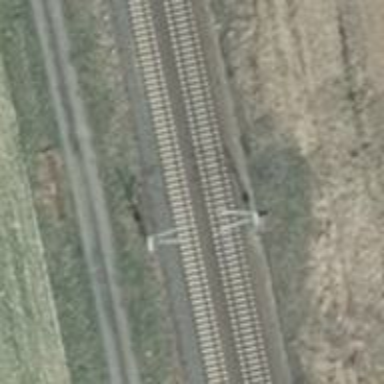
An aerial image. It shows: Milestone along the railway with catenary mast.